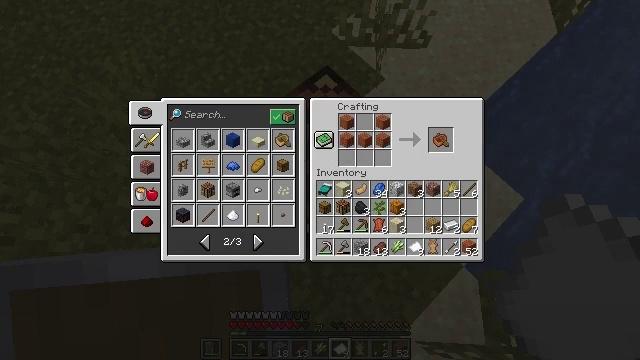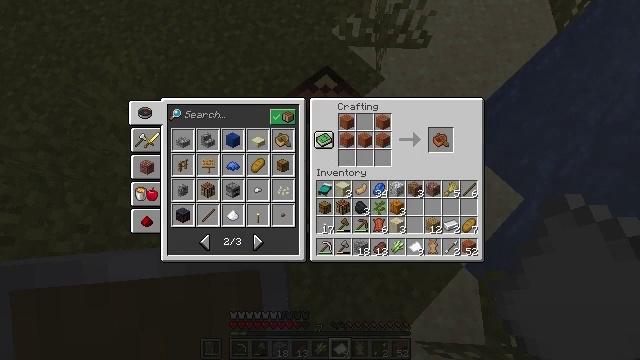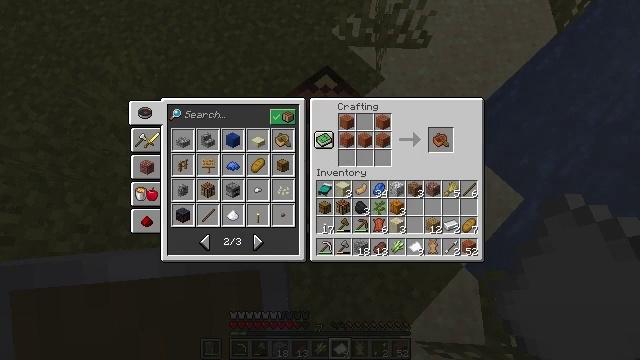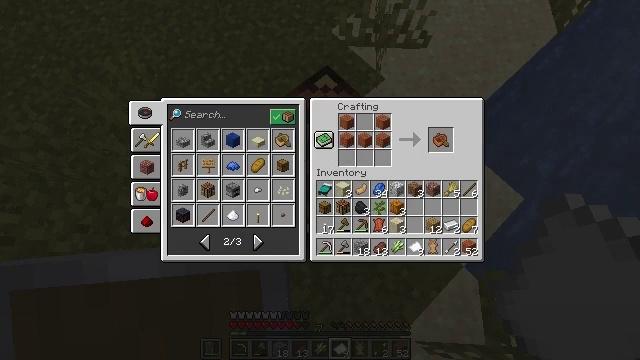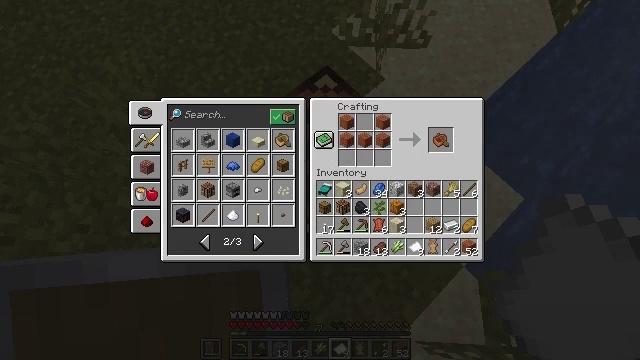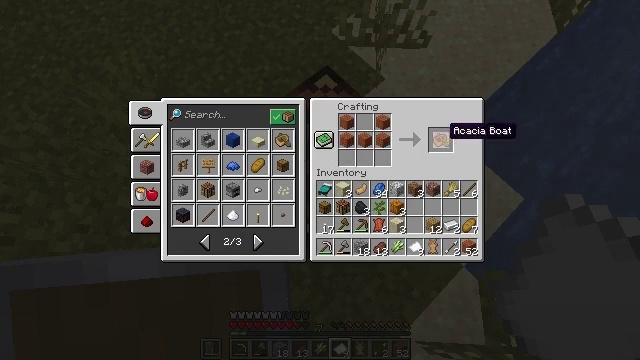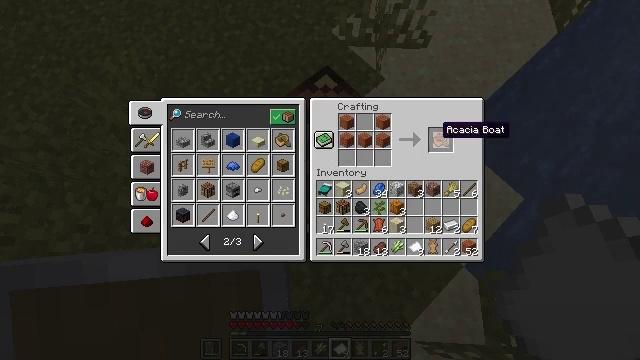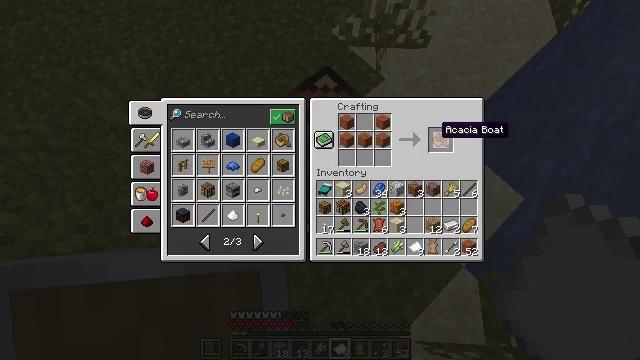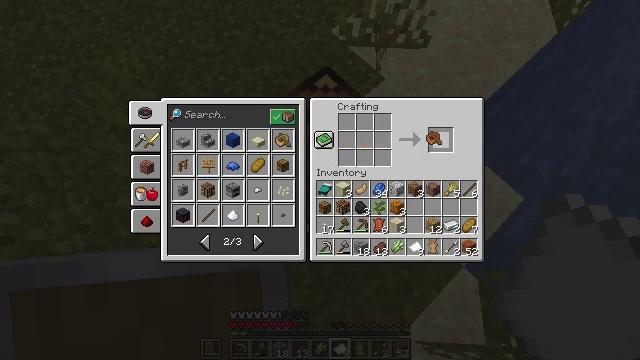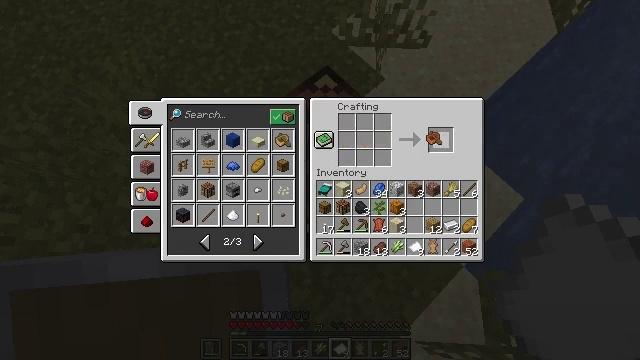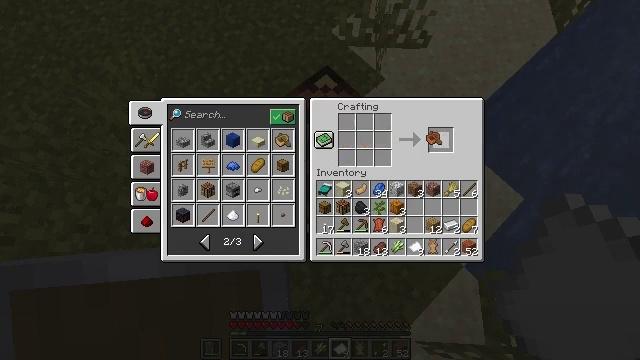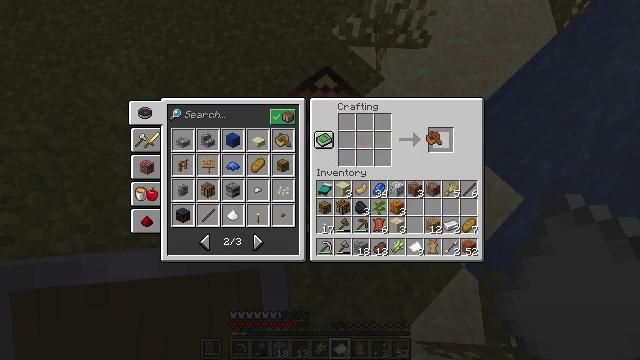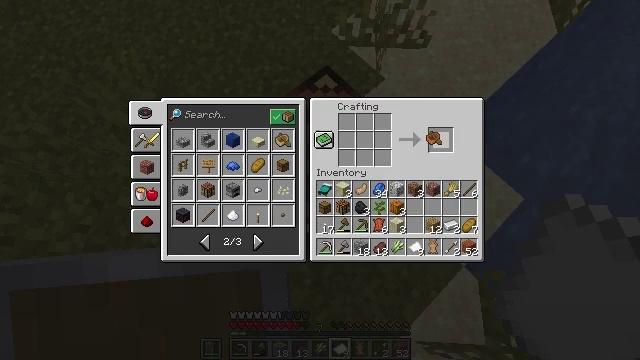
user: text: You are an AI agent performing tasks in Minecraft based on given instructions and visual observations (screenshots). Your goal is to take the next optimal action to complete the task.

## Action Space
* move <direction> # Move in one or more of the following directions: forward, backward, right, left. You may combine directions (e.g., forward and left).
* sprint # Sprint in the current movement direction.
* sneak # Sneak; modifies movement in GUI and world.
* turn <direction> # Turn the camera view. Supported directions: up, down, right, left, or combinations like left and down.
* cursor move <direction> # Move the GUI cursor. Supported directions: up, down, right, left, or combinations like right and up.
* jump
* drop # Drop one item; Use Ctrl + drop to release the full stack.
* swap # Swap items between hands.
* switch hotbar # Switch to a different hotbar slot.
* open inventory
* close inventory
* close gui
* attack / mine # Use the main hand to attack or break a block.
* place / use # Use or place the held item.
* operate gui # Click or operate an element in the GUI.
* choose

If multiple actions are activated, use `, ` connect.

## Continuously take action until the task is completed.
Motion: motion action
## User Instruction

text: To get a acacia boat with planks, open a crafting table.
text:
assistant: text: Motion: cursor move right
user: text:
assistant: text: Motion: no_op
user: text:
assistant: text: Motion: cursor move left
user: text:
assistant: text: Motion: cursor move left
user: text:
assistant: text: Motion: cursor move left
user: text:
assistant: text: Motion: cursor move left
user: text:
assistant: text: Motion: no_op
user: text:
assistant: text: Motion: operate gui
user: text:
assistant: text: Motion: operate gui
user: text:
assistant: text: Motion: operate gui
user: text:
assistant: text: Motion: operate gui
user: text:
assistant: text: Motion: no_op
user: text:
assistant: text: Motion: no_op